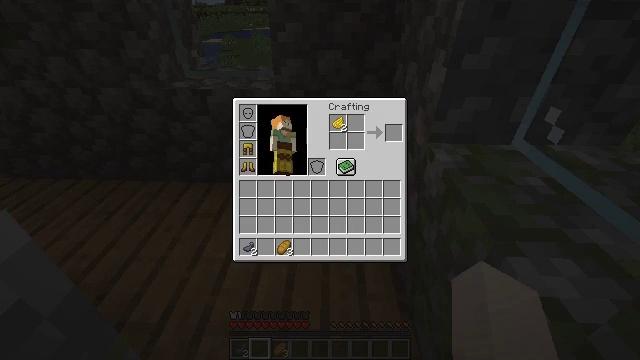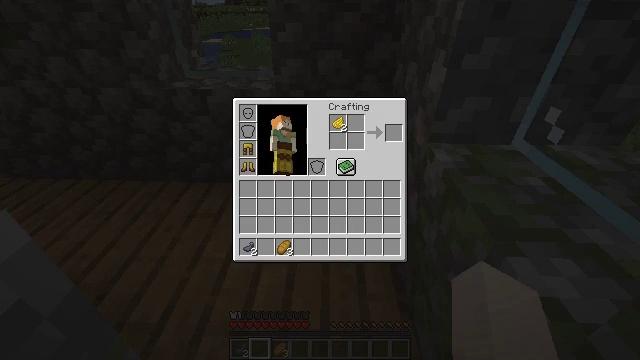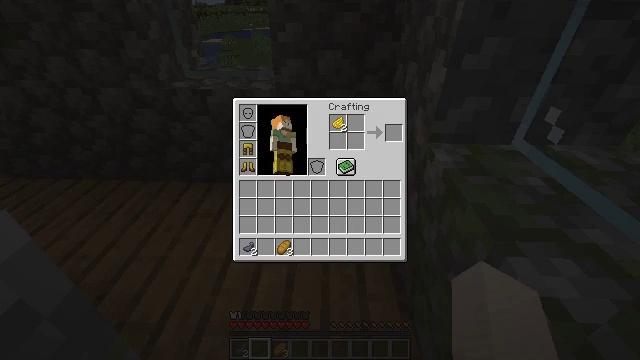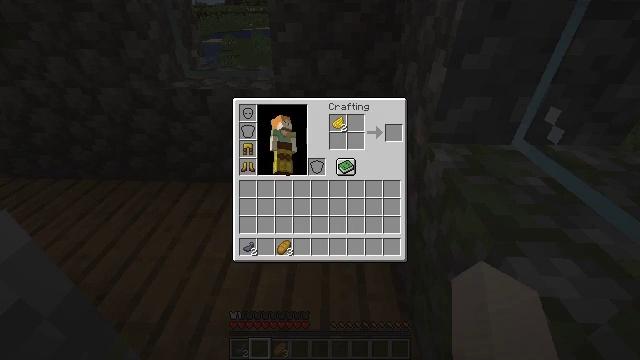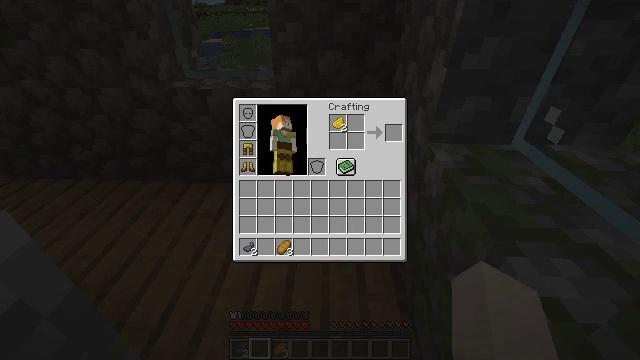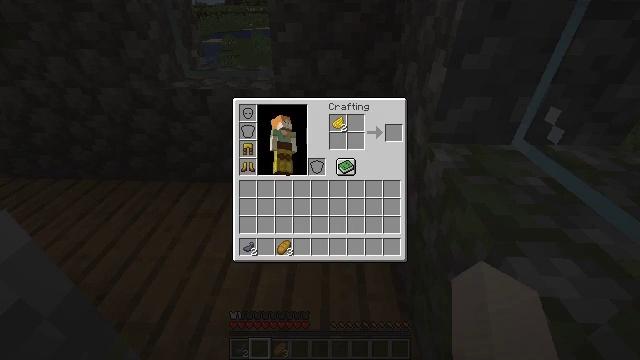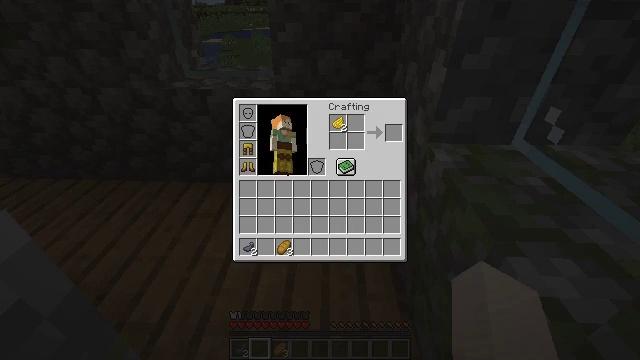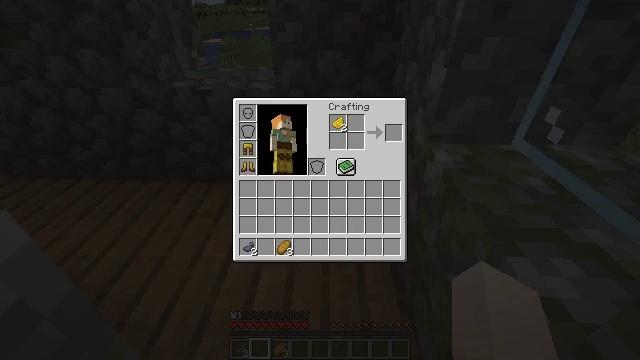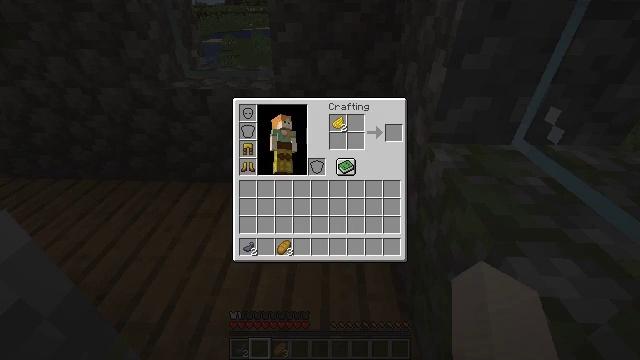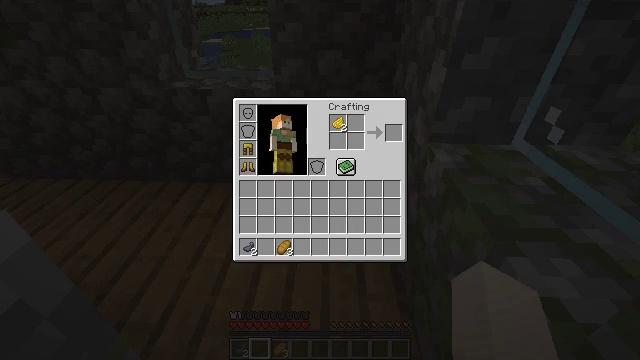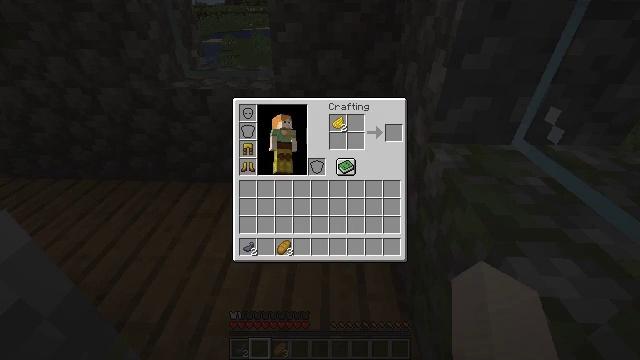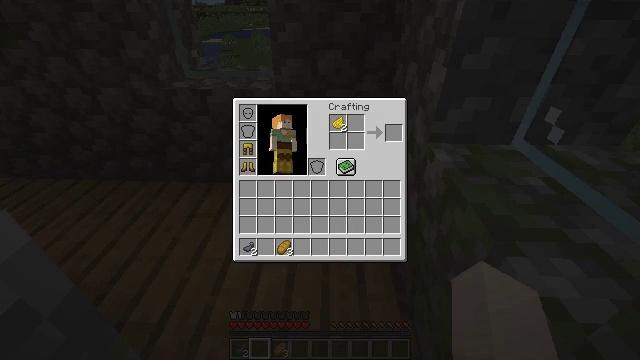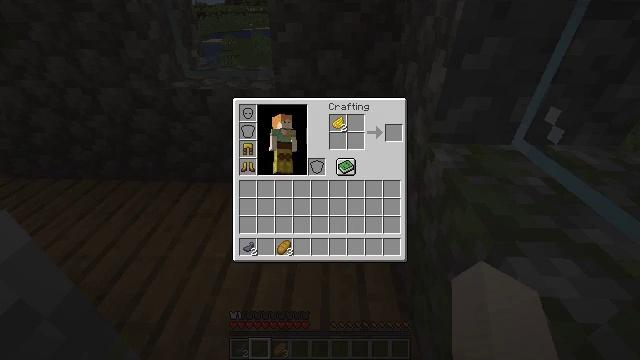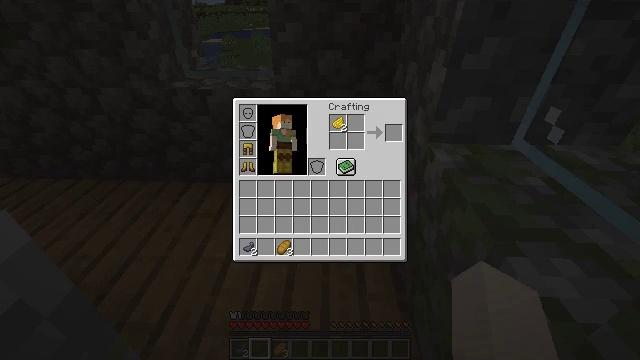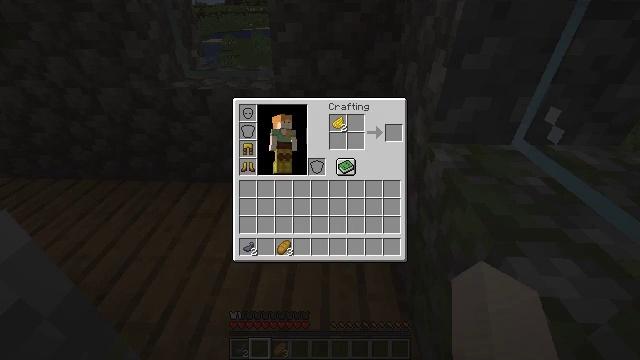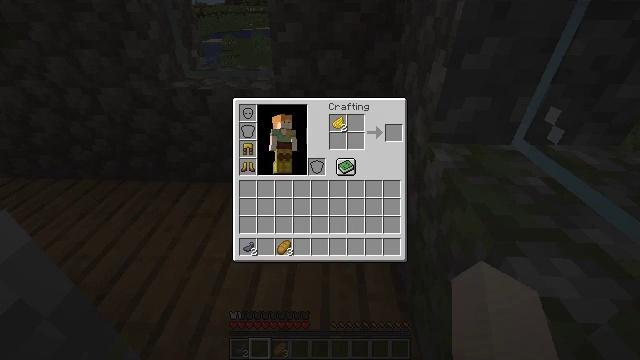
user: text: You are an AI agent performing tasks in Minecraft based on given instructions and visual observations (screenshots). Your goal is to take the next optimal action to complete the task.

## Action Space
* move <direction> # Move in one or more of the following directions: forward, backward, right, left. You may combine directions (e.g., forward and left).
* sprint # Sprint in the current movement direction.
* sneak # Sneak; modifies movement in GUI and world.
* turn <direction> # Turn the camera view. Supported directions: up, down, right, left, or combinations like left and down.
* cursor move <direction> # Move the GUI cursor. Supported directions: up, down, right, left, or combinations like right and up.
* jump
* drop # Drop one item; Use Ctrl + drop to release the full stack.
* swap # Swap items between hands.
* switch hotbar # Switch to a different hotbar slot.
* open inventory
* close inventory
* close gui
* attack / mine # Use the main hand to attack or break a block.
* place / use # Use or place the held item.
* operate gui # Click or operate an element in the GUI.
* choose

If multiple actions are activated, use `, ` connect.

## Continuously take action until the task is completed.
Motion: motion action
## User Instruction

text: Drop a yellow dye.
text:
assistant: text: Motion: no_op
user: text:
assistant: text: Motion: no_op
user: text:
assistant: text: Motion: no_op
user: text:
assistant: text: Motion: switch to hotbar 3
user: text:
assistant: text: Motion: turn left, switch to hotbar 3
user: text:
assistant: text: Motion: turn left, switch to hotbar 3
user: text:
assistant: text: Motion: switch to hotbar 3
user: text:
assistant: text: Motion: switch to hotbar 3
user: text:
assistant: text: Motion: no_op
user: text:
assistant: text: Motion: no_op
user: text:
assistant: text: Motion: turn left
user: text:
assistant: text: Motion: no_op
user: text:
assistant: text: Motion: no_op
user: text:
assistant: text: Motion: no_op
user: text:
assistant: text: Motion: no_op
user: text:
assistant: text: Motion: switch to hotbar 3
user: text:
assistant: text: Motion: switch to hotbar 3
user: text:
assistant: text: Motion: switch to hotbar 3
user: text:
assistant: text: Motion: switch to hotbar 3
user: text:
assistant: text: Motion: switch to hotbar 3
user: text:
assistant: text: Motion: no_op
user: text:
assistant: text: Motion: no_op
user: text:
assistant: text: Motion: no_op
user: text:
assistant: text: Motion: no_op
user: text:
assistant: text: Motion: no_op
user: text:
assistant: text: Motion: sprint
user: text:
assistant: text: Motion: sprint, switch to hotbar 4
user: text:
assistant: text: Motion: sprint, switch to hotbar 4
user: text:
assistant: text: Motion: sprint, switch to hotbar 4
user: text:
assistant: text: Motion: sprint, open inventory